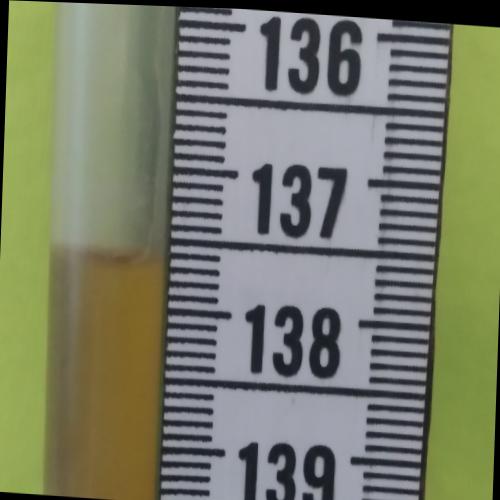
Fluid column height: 137.6 cm